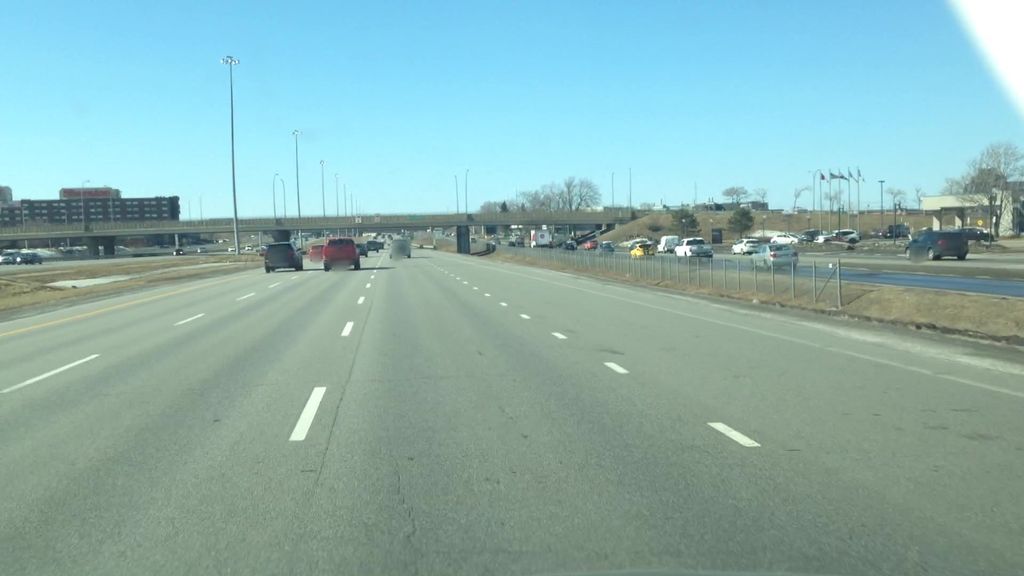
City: montreal